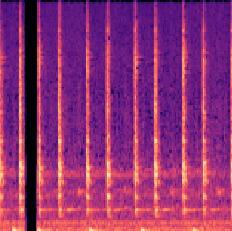
Sound class: Clock tick